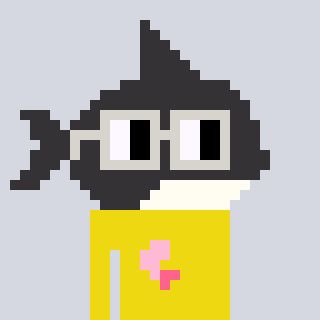
a pixel art character with square light gray glasses, a orca-shaped head and a yellow-colored body on a cool background